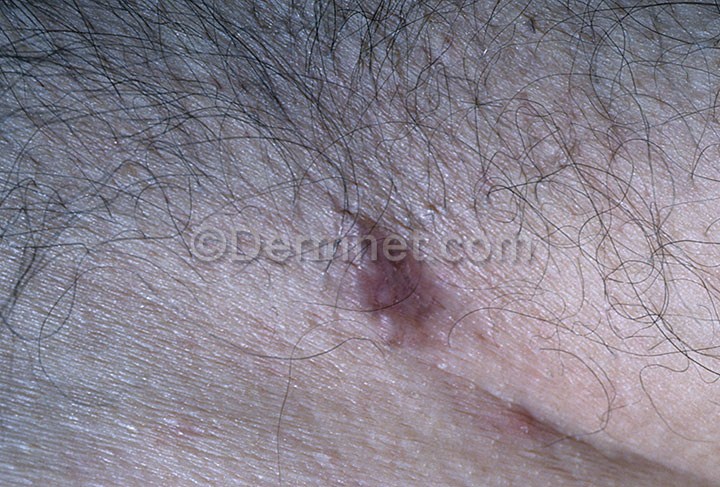
Disease: Actinic Keratosis Basal Cell Carcinoma and other Malignant Lesions